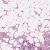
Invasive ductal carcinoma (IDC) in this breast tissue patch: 1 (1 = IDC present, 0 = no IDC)